Aerial crown-view tile of a tropical tree (Barro Colorado Island, Panama), acquired 20240918:
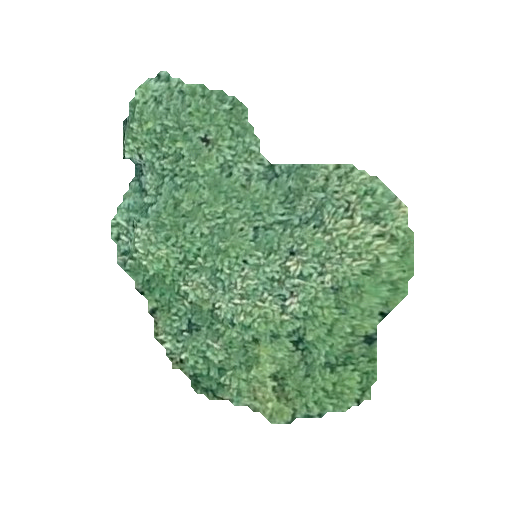
Species: Jacaranda copaia
GBIF accepted scientific name: Jacaranda copaia
Crown area: 108.752 m²